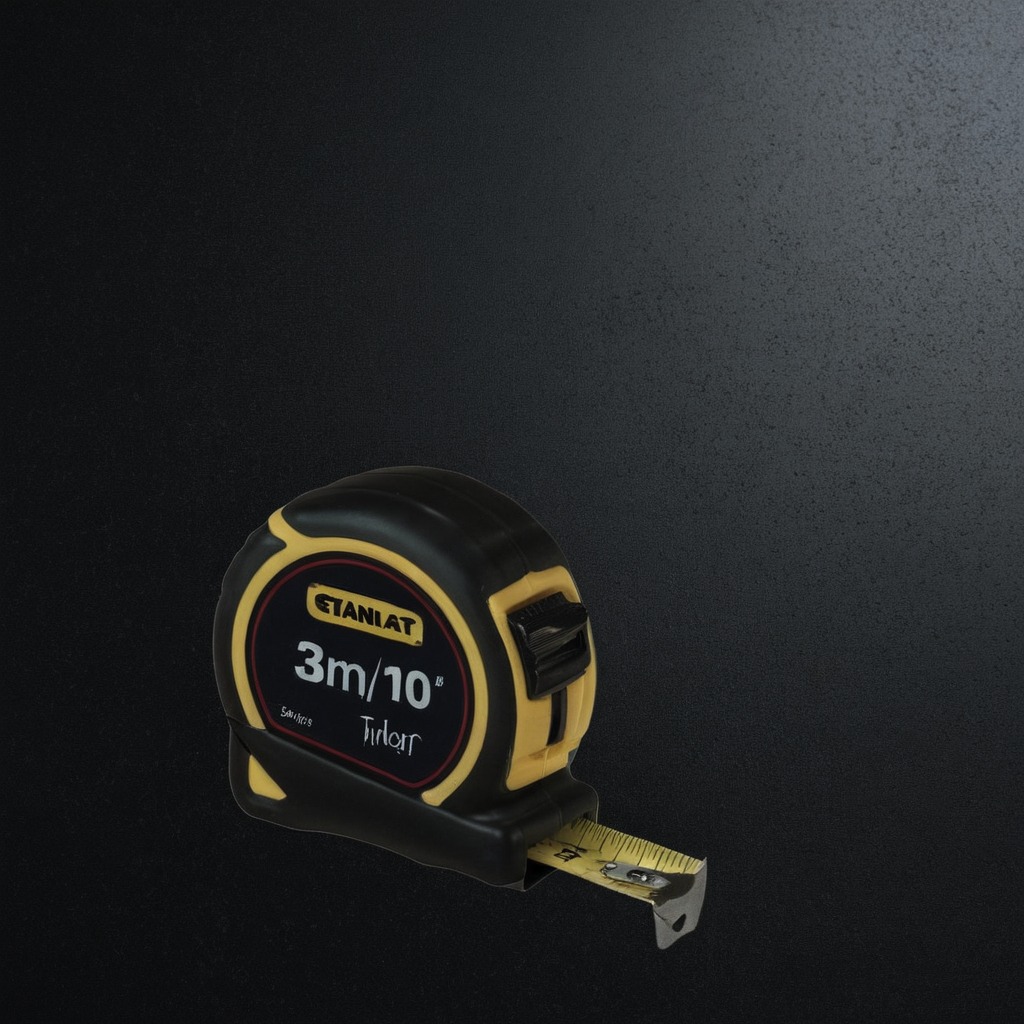
A measuring tape is lying on a clean granite tabletop covered with a black rubber mat inside a workshop at night dim ambient light soft shadows worn but beneath the mat